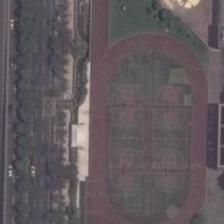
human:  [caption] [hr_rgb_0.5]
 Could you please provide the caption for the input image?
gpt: a playground with basketball fields in it is next to a road .

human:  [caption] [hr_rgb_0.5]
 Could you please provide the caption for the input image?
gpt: the exercise yard made up of several baksetball courts is between dense greenery and buildings .

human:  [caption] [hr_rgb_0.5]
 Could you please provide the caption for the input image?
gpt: a playground is near to a road with trees in sides .

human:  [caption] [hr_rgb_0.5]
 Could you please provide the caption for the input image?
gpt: a highway and playground is separated by many trees .

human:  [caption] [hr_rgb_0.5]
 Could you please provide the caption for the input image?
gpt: a playground with two basketball fields in it is next to a road .